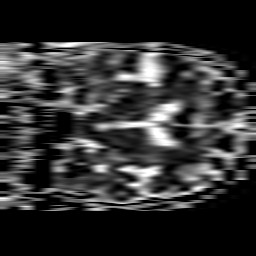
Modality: ADC
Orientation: coronal
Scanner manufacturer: philips
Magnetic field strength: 1.5 T
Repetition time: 4.576 s
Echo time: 0.07843 s